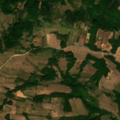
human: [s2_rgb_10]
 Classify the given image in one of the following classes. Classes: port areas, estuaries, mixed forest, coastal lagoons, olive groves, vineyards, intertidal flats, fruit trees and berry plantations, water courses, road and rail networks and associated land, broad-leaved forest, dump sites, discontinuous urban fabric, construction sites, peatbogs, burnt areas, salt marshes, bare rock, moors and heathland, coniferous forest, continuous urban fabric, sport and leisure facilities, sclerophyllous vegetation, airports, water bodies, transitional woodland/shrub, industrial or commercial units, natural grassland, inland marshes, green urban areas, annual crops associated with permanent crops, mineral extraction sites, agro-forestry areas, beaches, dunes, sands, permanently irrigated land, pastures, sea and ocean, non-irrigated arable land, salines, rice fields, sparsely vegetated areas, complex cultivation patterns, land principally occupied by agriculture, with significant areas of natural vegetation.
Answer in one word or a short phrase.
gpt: complex cultivation patterns, land principally occupied by agriculture, with significant areas of natural vegetation, broad-leaved forest, transitional woodland/shrub